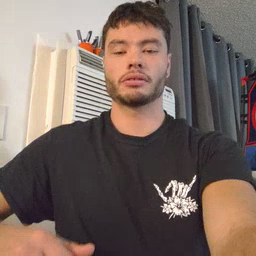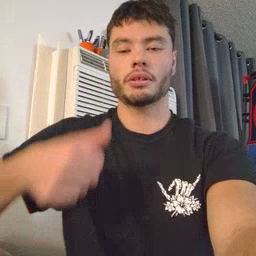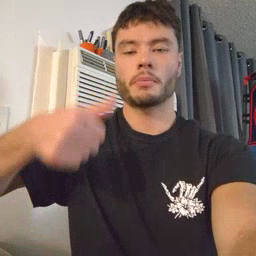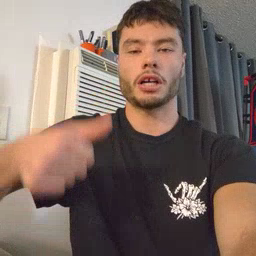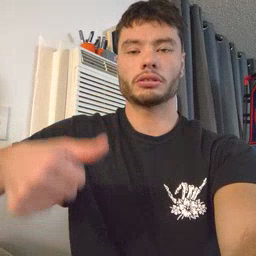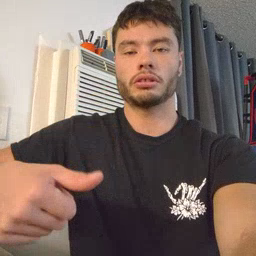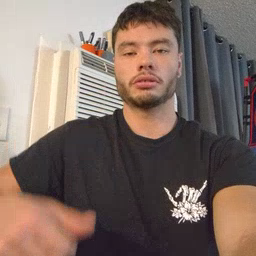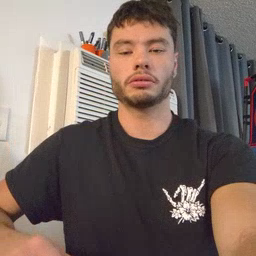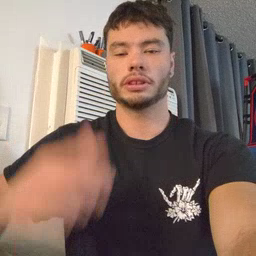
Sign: puzzle